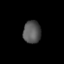
Tissue: lung
Cell type: Endothelial cells
Senescence score: 0.6531
Nuclear area (px): 392
Mean DAPI intensity: 86.742